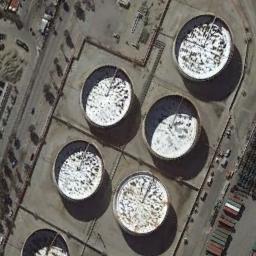
Label: storage tanks